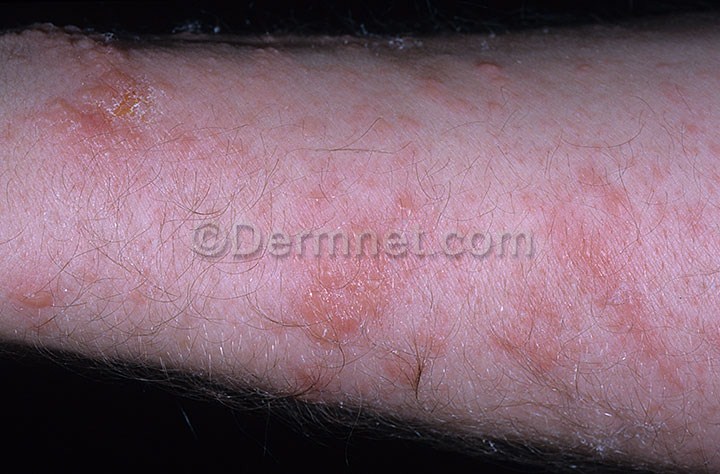
Disease: Poison Ivy Photos and other Contact Dermatitis